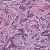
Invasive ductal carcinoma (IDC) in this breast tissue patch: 1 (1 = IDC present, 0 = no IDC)